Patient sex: M
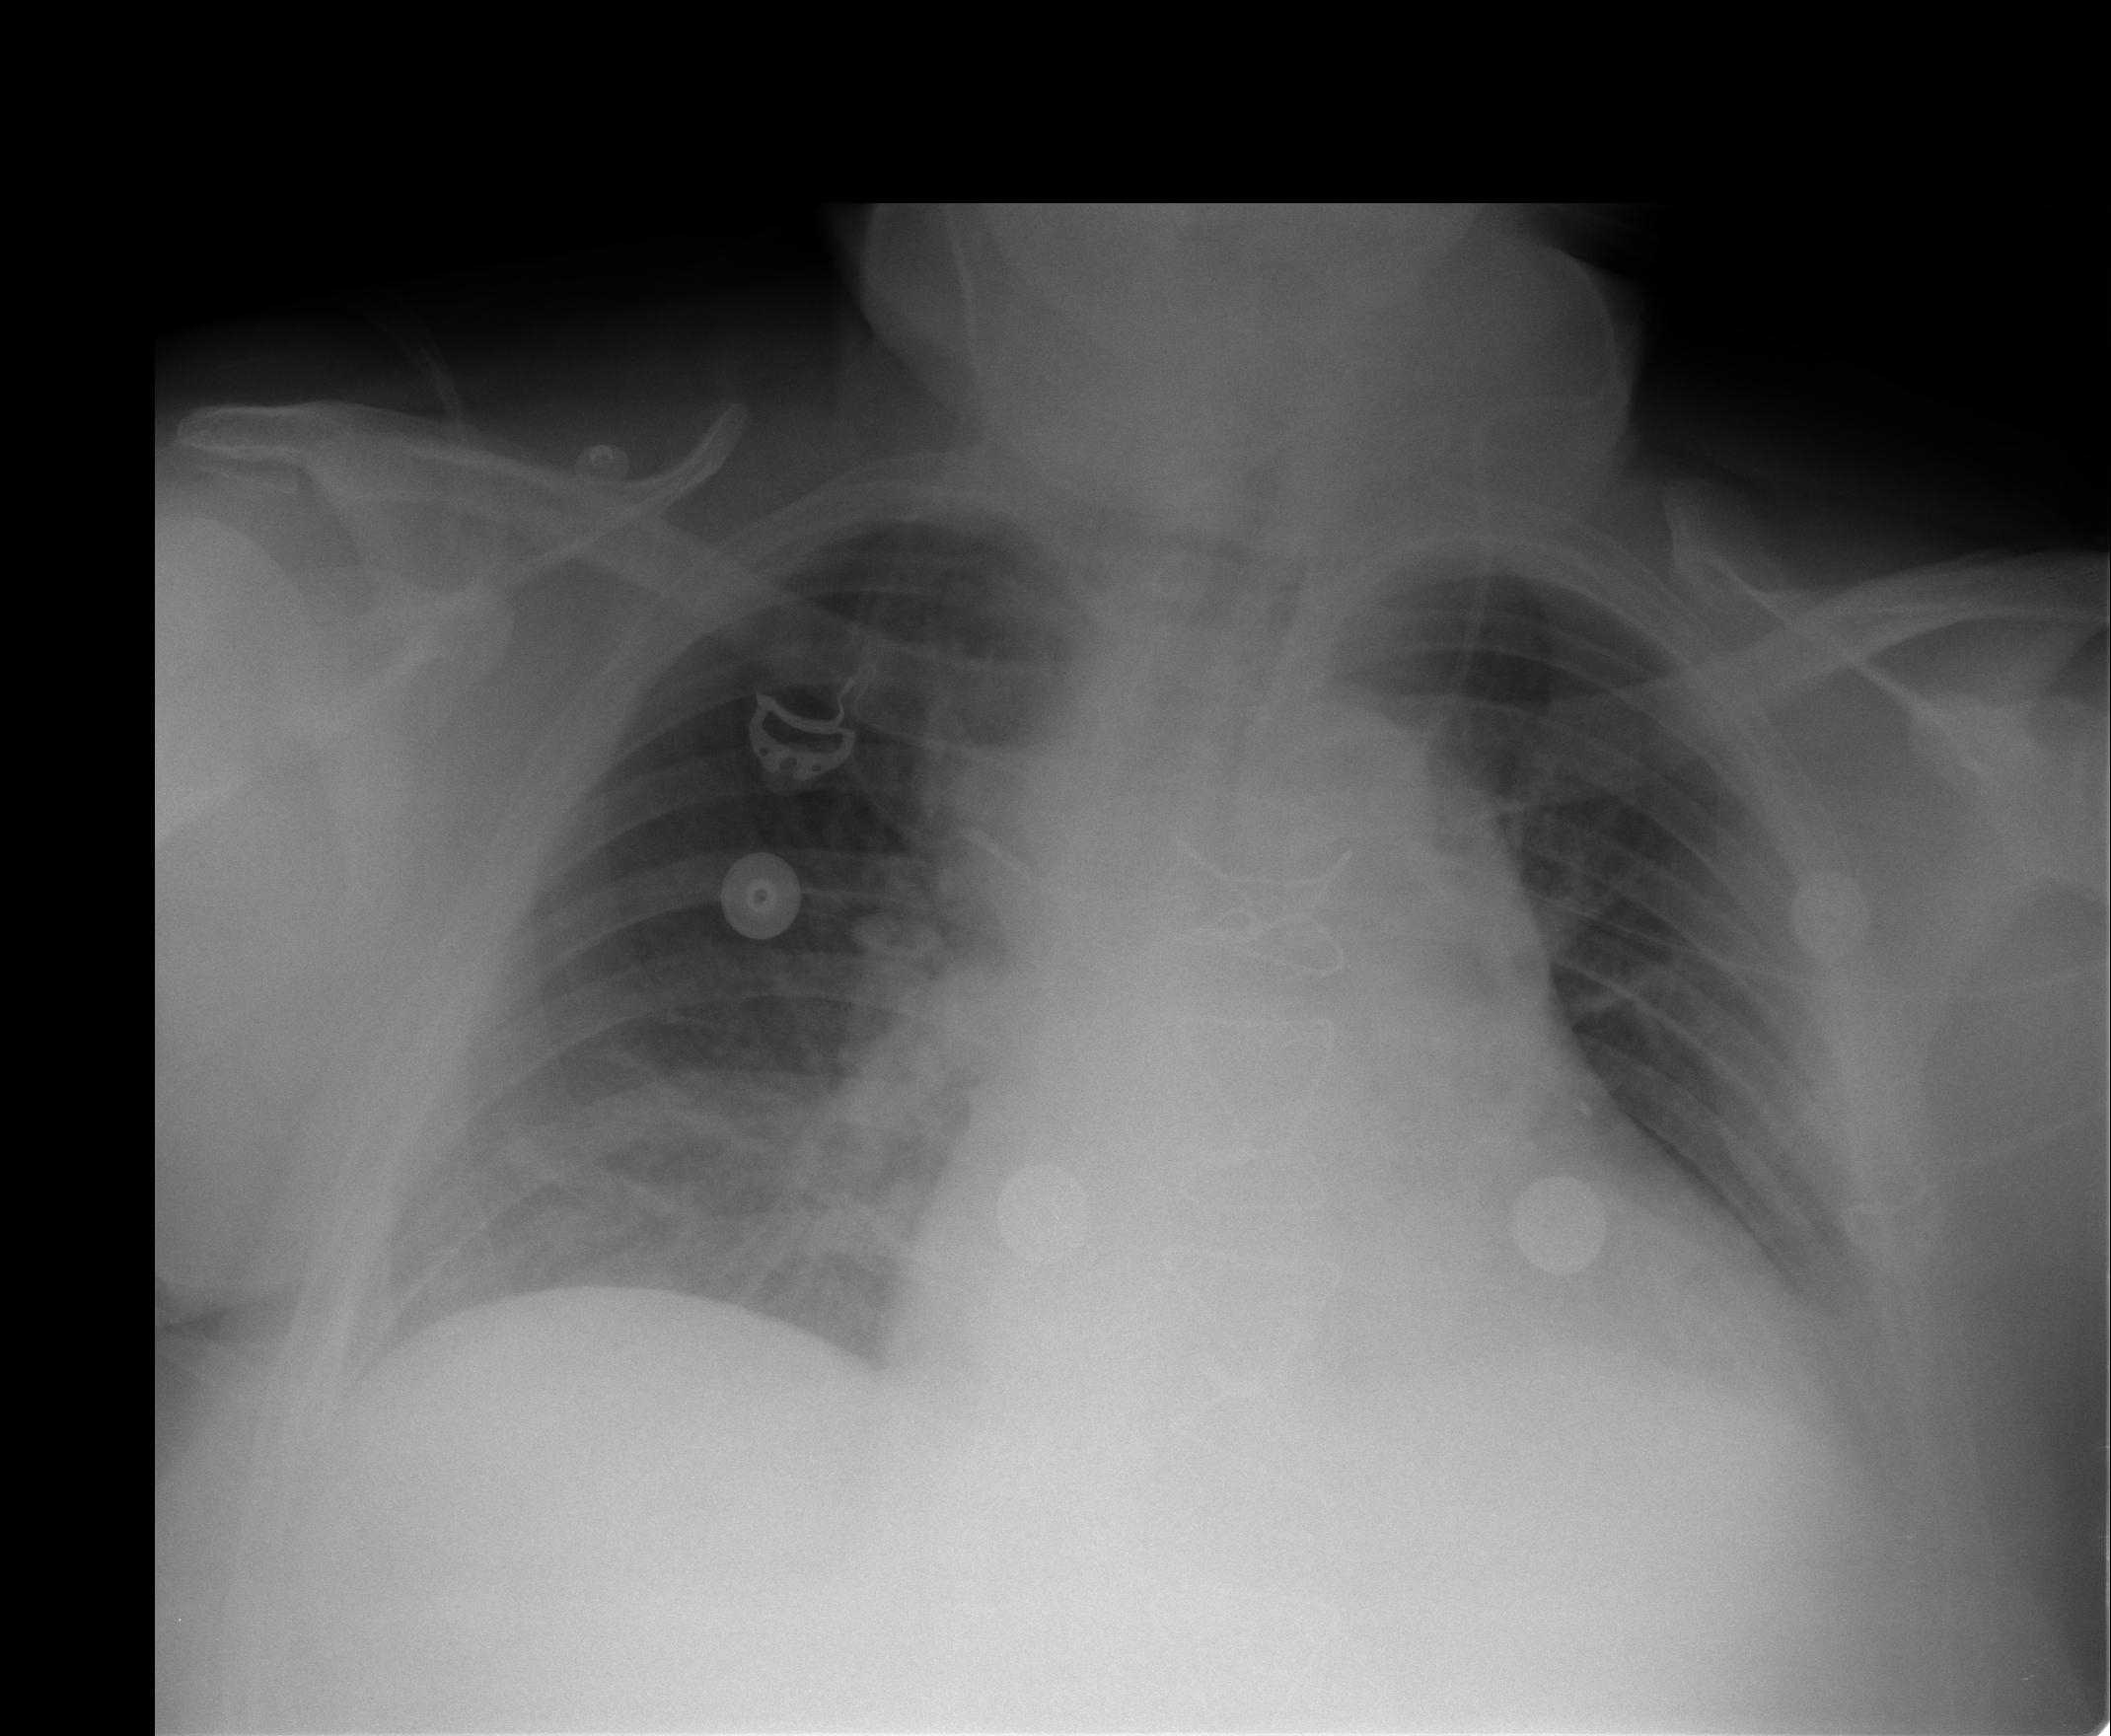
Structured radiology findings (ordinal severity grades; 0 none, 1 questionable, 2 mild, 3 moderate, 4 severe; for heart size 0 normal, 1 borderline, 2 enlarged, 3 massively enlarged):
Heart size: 2
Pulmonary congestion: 0
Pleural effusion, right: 0
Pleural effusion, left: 2
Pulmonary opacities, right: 1
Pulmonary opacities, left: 0
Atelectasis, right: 2
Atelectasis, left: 2